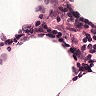
Metastatic tissue present: no